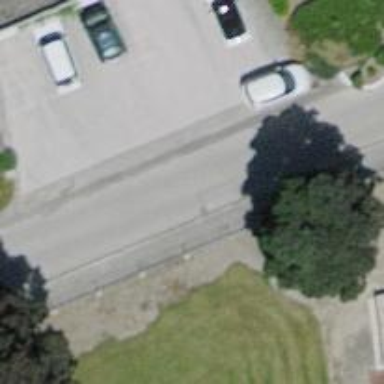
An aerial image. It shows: Sidewalk.